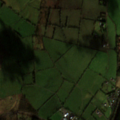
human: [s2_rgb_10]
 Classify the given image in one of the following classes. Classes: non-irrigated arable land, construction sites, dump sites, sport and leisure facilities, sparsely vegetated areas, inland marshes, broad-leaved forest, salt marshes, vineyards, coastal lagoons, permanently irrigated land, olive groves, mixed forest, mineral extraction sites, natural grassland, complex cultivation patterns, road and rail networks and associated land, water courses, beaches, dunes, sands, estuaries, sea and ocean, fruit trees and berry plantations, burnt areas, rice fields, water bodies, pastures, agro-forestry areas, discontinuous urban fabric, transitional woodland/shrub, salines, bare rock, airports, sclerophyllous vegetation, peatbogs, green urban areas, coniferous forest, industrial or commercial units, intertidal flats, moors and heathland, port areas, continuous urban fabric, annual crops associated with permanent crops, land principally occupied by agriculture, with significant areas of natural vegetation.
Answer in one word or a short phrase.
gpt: pastures, coniferous forest, transitional woodland/shrub